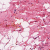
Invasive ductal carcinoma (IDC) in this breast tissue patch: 0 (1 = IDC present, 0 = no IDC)